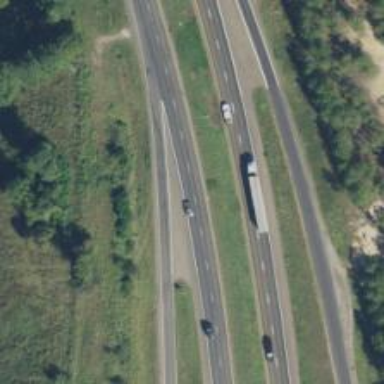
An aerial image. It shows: Asphalt trunk link road.